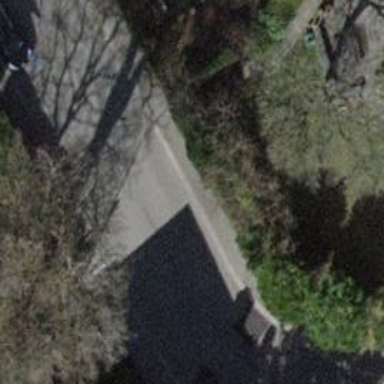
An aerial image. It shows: Unmarked crossing on footway.